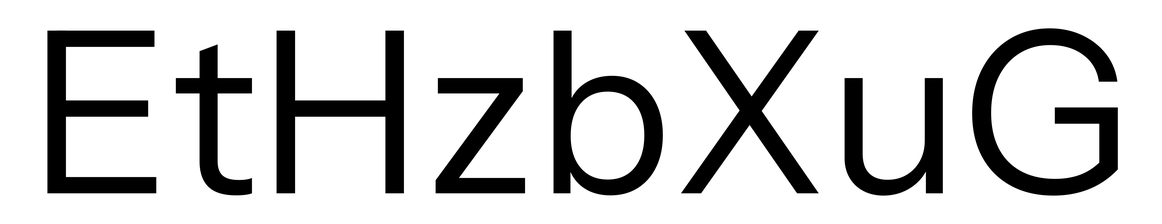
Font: InstrumentSans_Regular